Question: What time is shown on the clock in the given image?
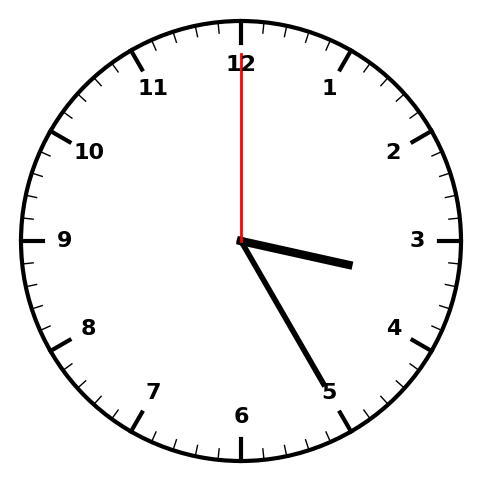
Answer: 03:25:00